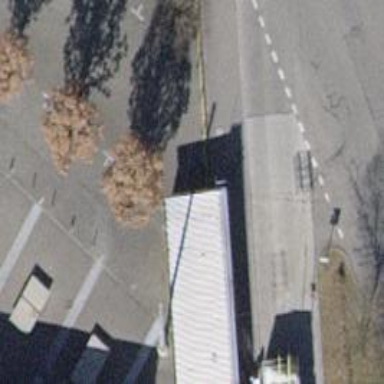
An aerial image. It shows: Streetpod bicycle parking facility.